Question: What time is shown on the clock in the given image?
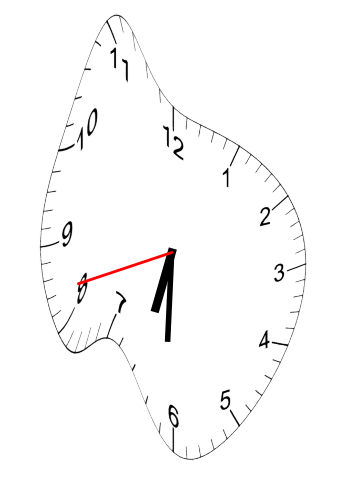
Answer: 06:30:42